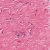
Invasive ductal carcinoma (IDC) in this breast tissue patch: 0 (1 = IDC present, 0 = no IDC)